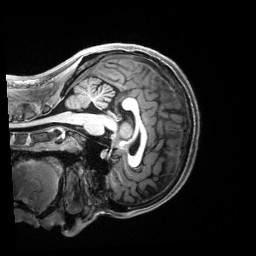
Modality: T1w
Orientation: sagittal
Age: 21
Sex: female
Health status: healthy
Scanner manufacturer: siemens
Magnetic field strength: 3 T
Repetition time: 2.5 s
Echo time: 0.00222 s